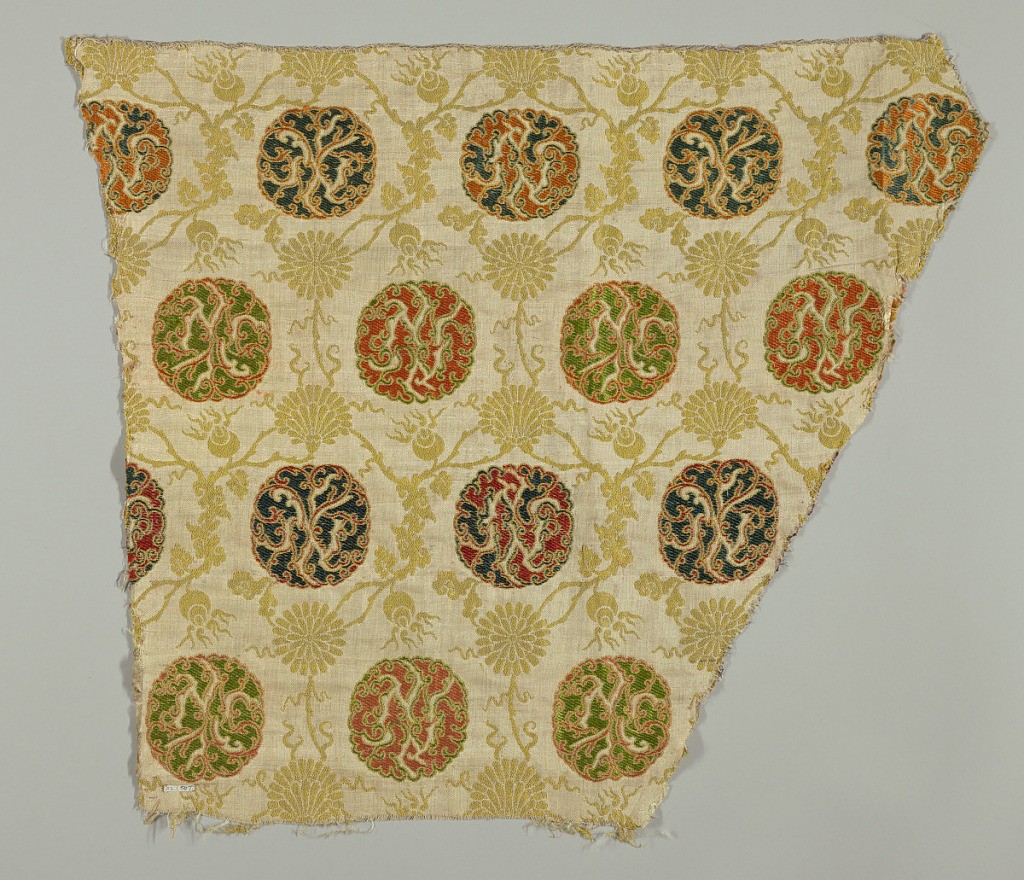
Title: Fragment
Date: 19th century
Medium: silk, metallic Technique: woven
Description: Polychrome tsuba-like circles on a white background